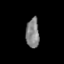
Tissue: skin
Cell type: Epithelial cells
Senescence score: 0.9273
Nuclear area (px): 389
Mean DAPI intensity: 129.689